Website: ulta-beauty
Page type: account-selection
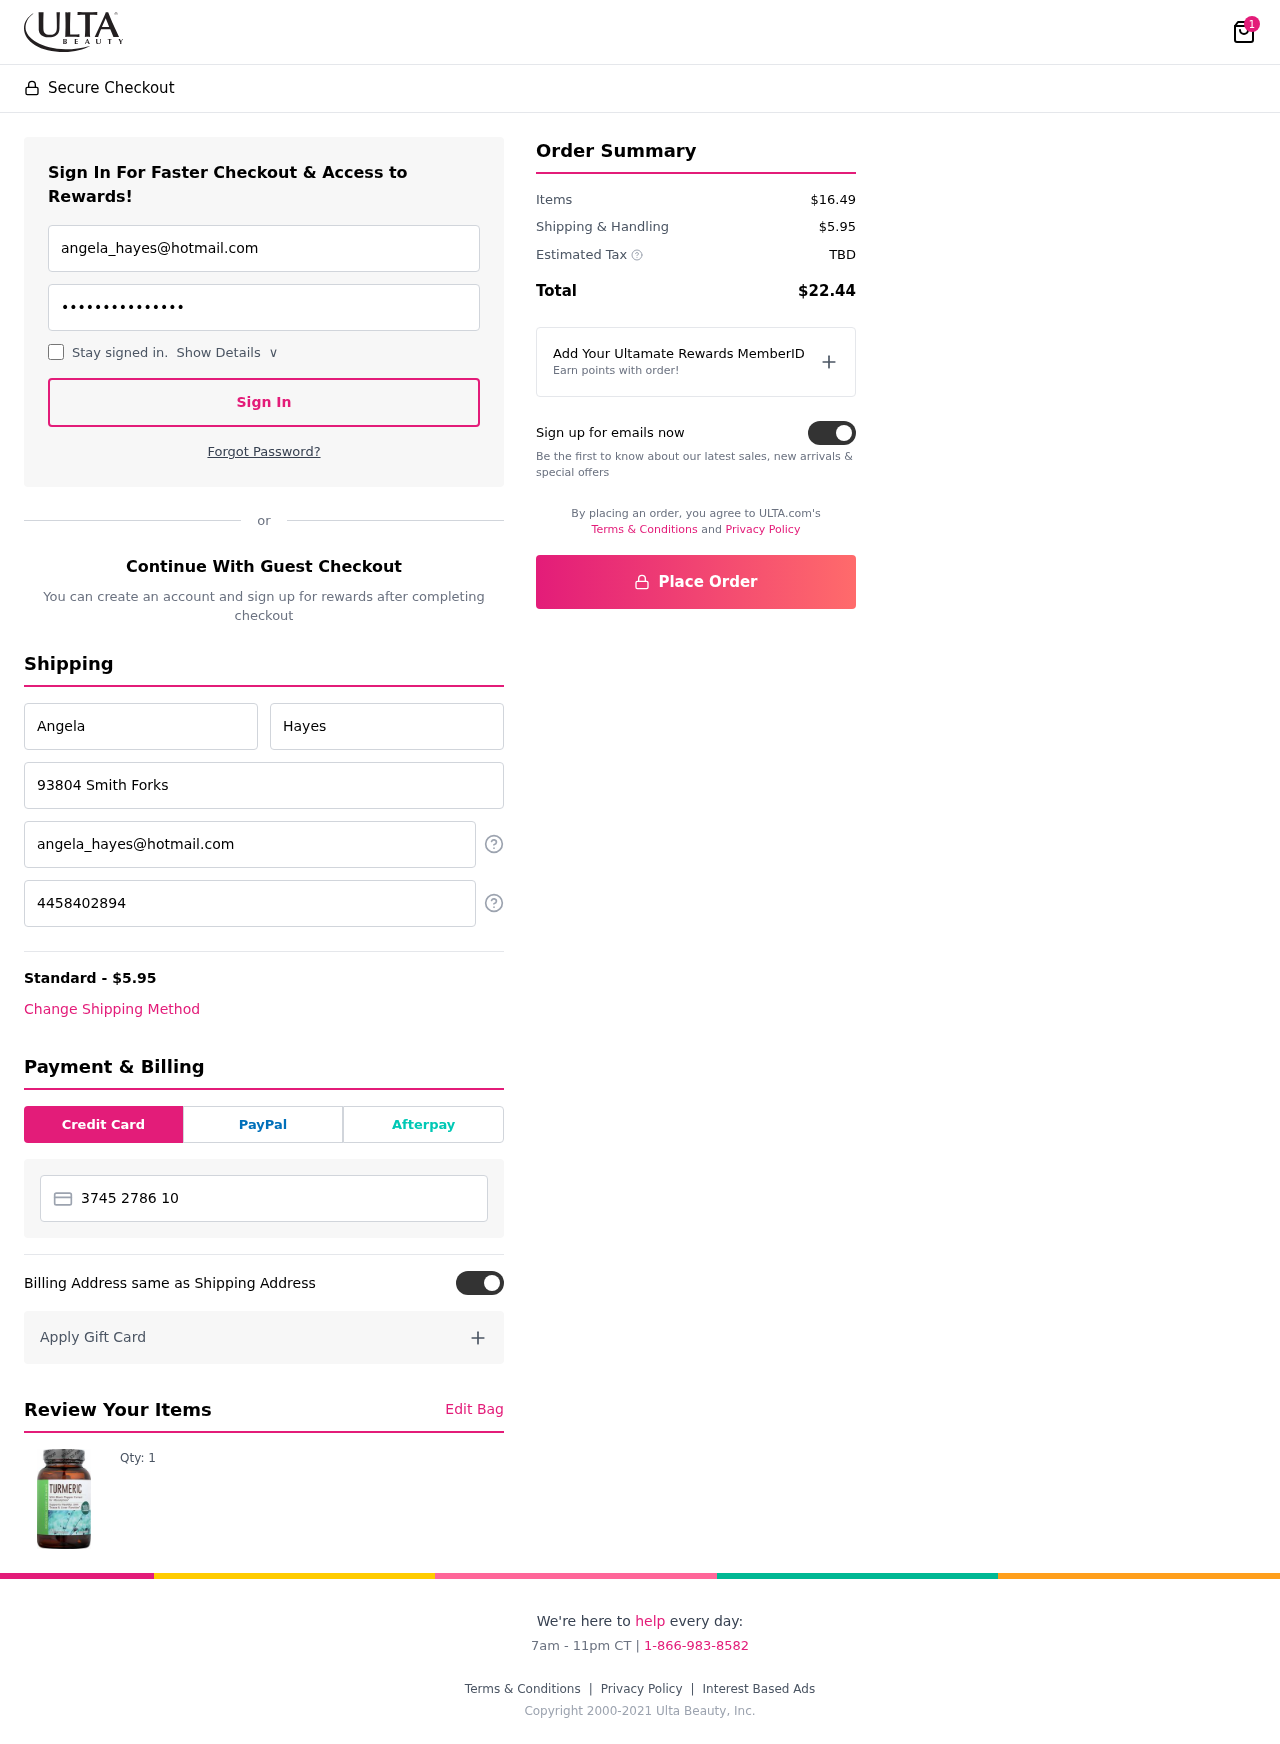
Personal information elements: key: PII_CARD_NUMBER
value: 3745 2786 1095 479
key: PII_EMAIL
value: angela_hayes@hotmail.com
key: PII_EMAIL2
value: angela_hayes@hotmail.com
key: PII_FIRSTNAME
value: Angela
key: PII_LASTNAME
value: Hayes
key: PII_PHONE
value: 4458402894
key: PII_STREET
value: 93804 Smith Forks
Product elements: key: PRODUCT1_QUANTITY
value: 1
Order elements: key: ORDER_NUM_ITEMS
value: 1
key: ORDER_SHIPPING_COST
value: $5.95
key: ORDER_SUBTOTAL
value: $16.49
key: ORDER_TAX
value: TBD
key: ORDER_TOTAL
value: $22.44